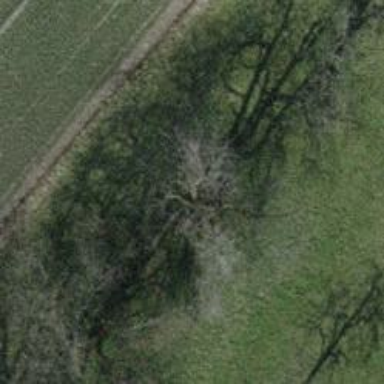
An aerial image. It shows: Agricultural area with deciduous broadleaved trees.